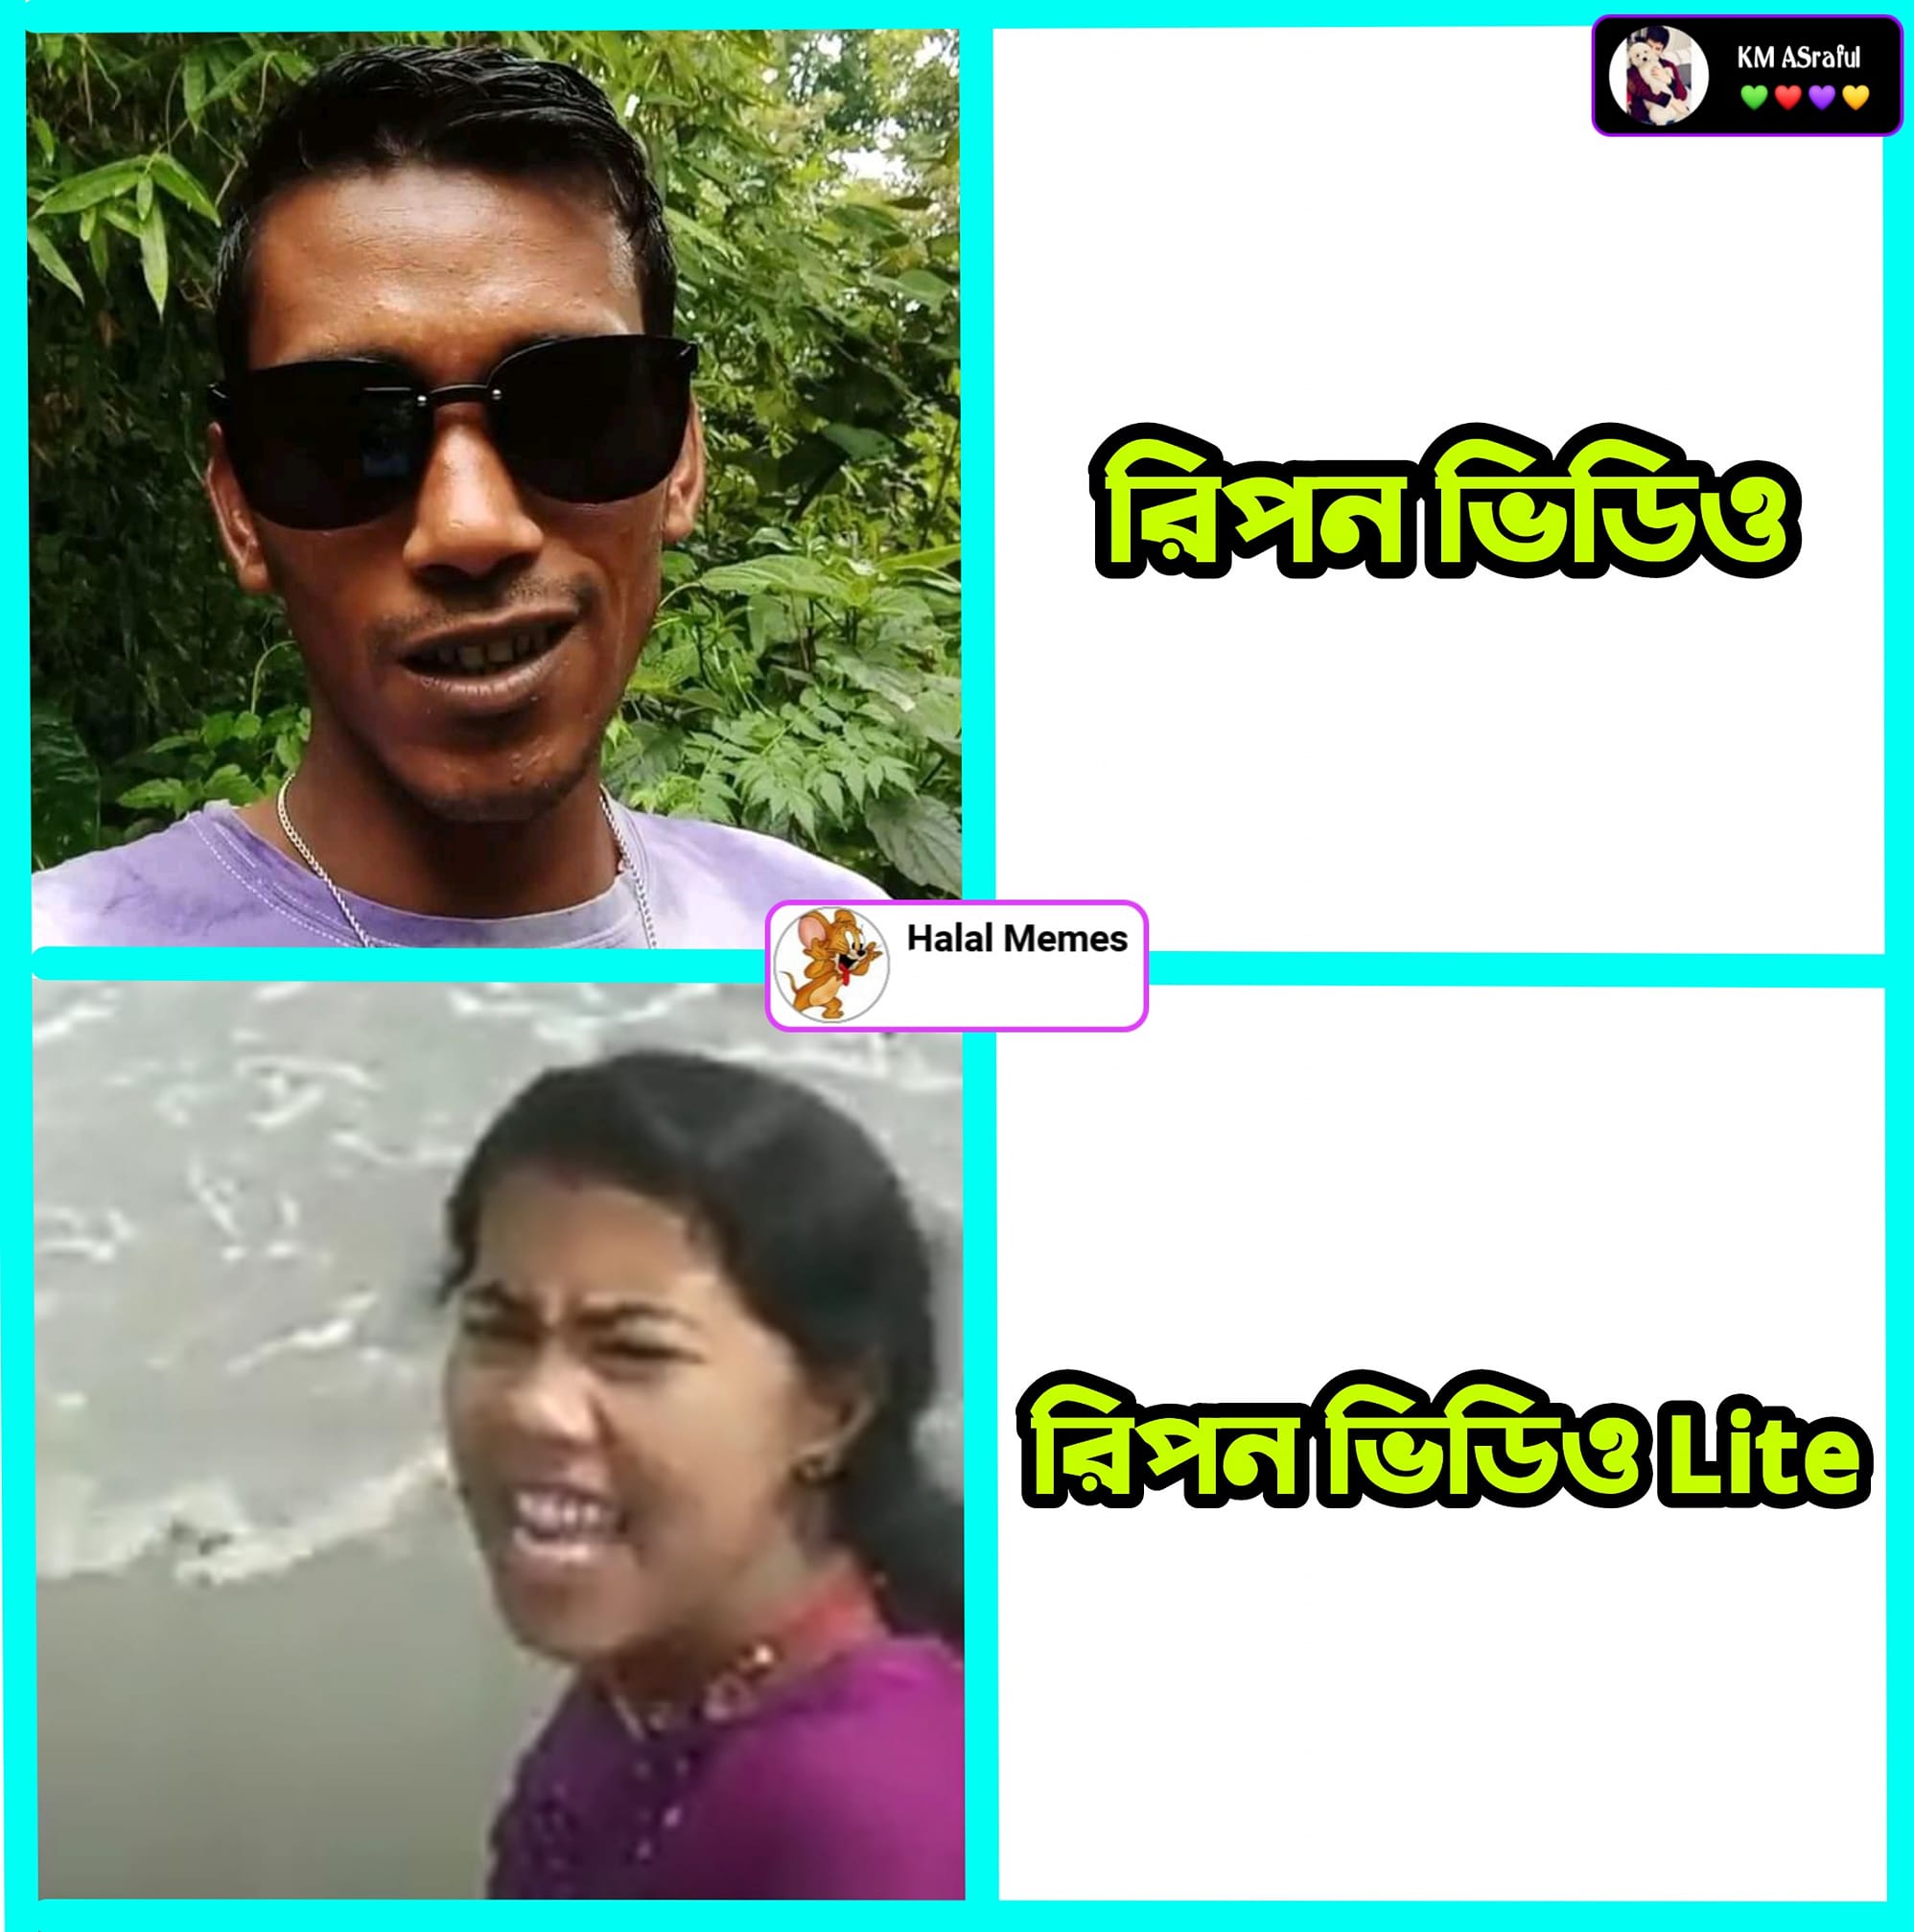
Caption: রিপন ভিডিও     রিপন ভিডিও Lite
Label: hate